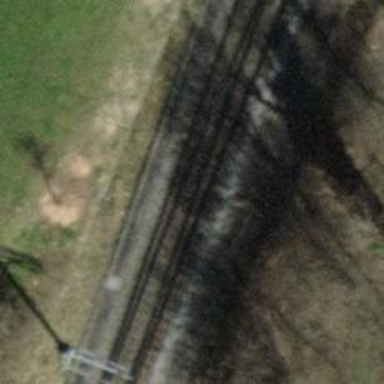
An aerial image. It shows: Railway with electrified contact lines.